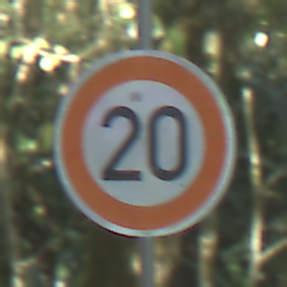
Verkehrszeichen: Geschwindigkeit20
Umgebung: Outdoor, Nature
Tageszeit: Midday
Wetter: Clear
Licht: Natural
Jahreszeit: NotSpecified
Kontrast: LowContrast